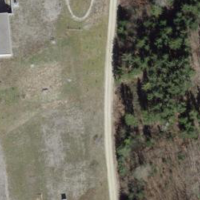
EUNIS habitat code: 41
Species observed at this site:
Primula veris